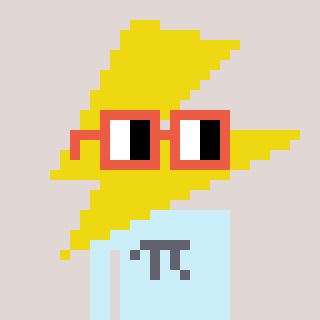
a pixel art character with square orange glasses, a lightning bolt-shaped head and a cold-colored body on a warm background